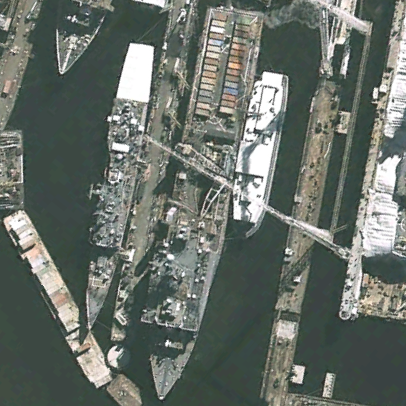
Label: Whitby_Island-class_dock_landing_ship